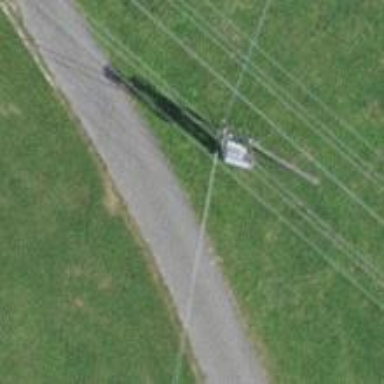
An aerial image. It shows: Power pole.